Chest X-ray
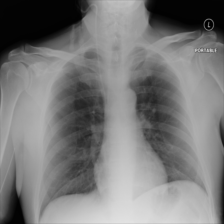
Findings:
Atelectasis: negative
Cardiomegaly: negative
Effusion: negative
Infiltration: negative
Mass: negative
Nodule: negative
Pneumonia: negative
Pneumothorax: negative
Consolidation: negative
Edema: negative
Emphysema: negative
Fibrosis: negative
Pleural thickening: negative
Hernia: negative